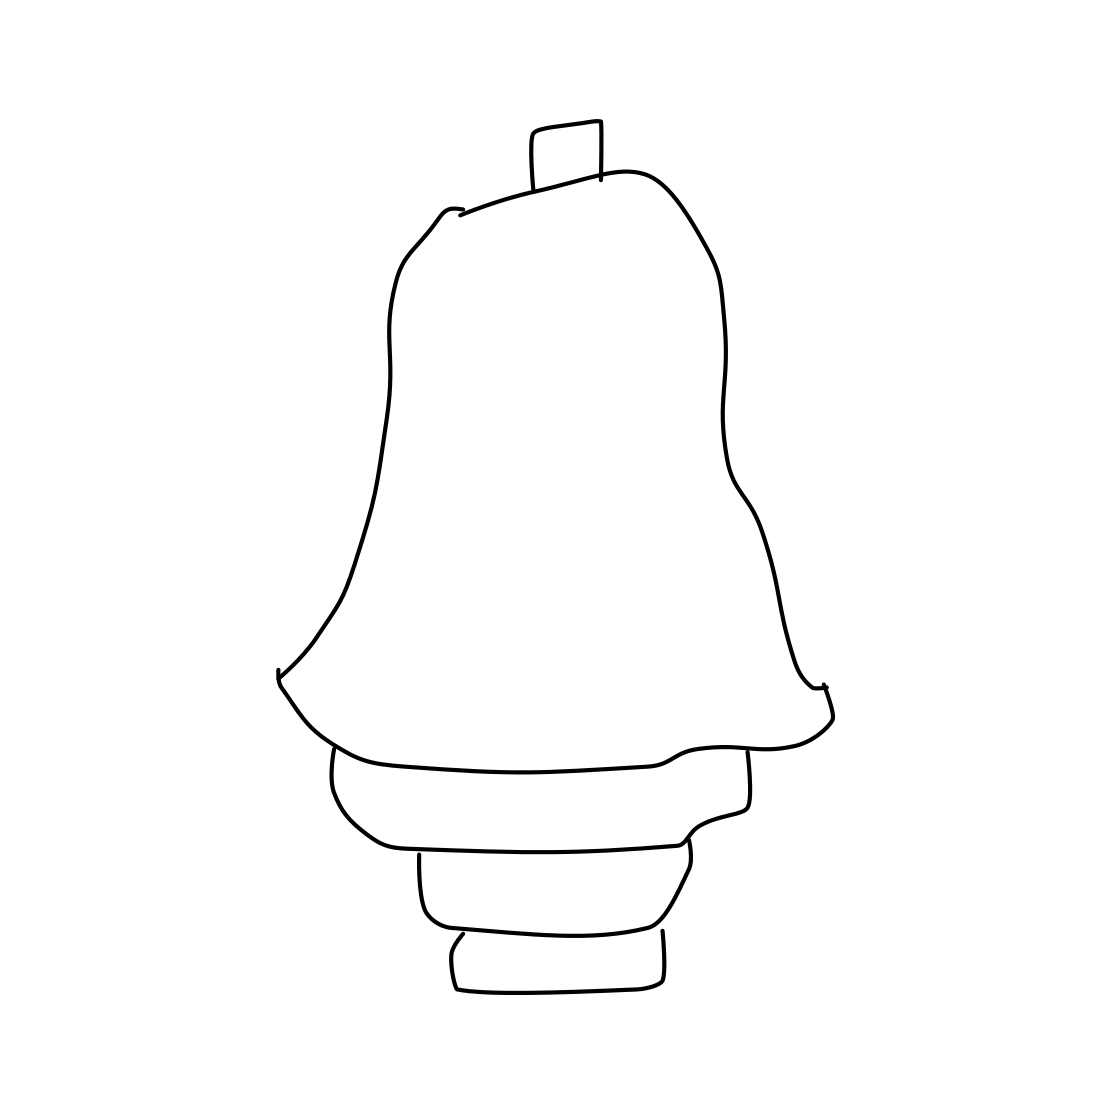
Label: chandelier